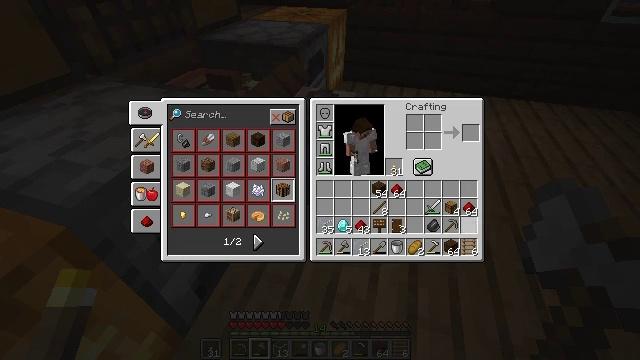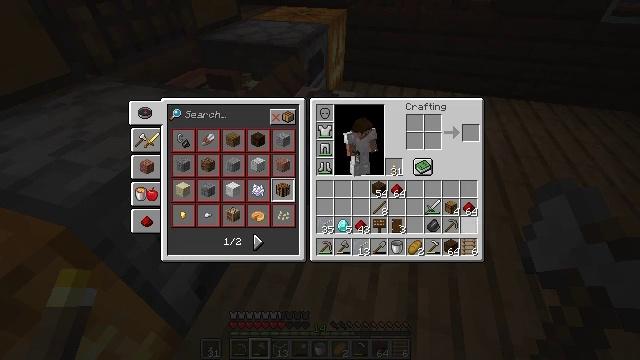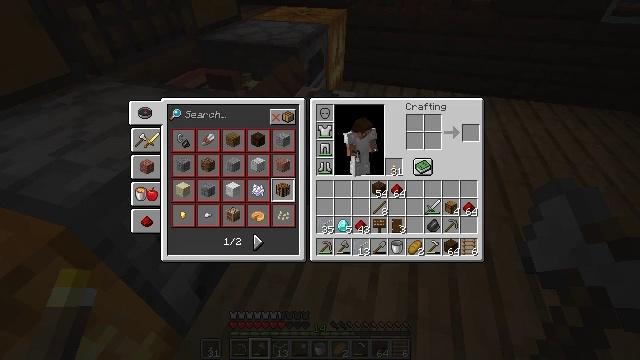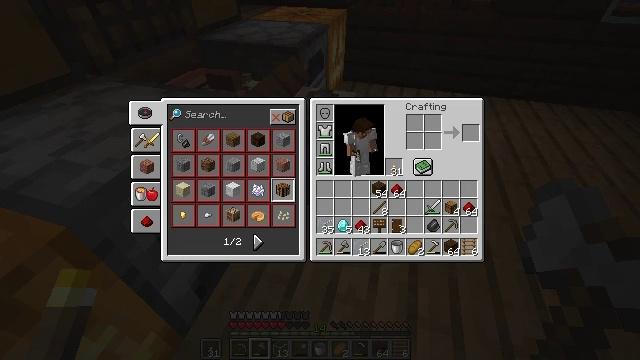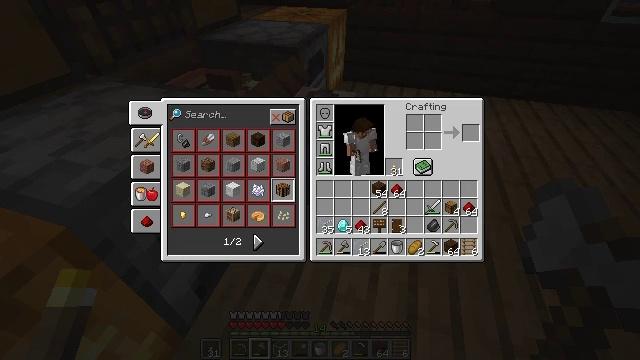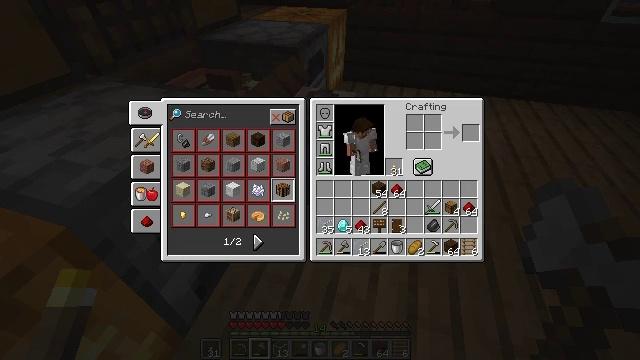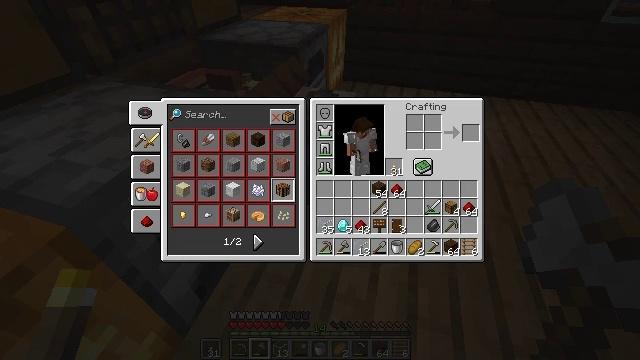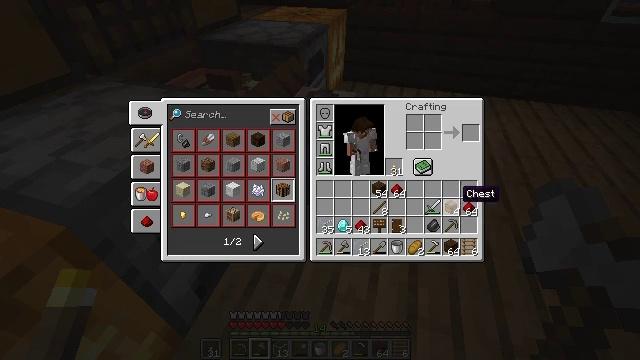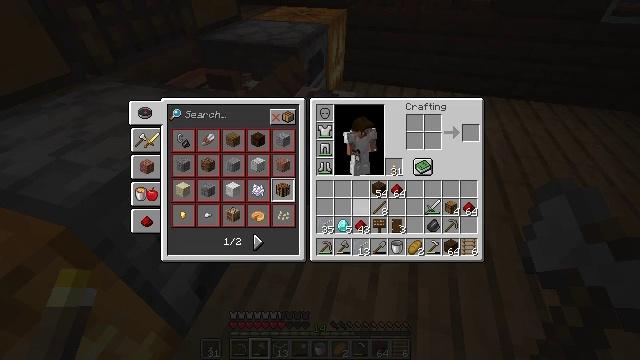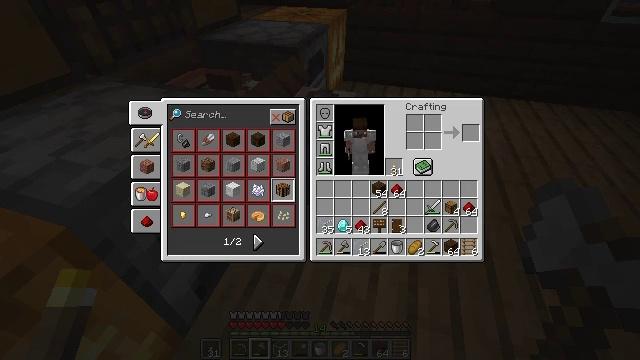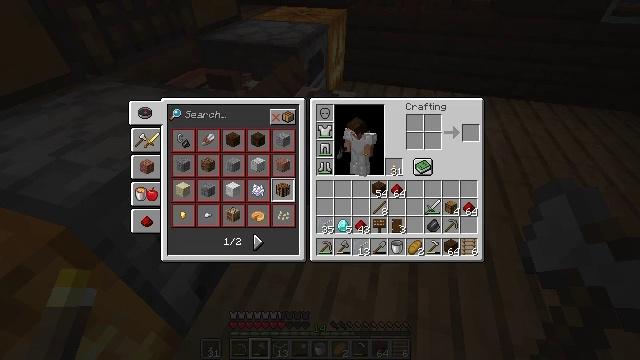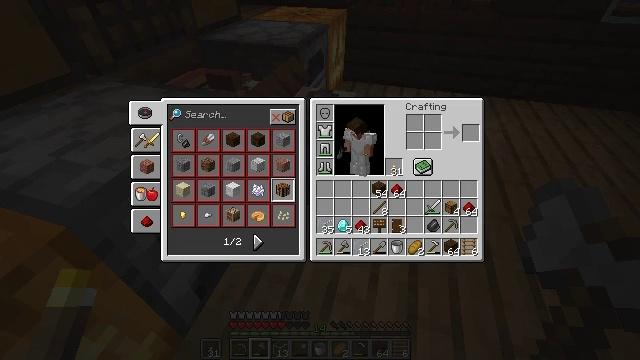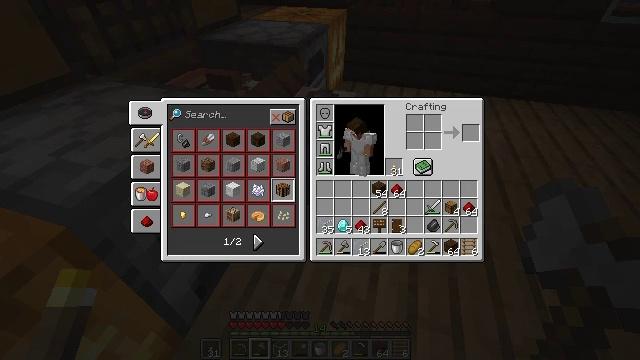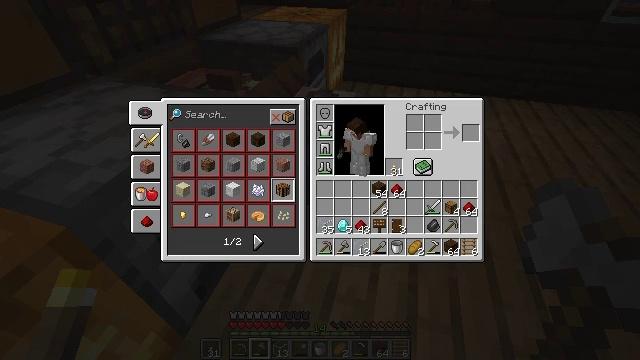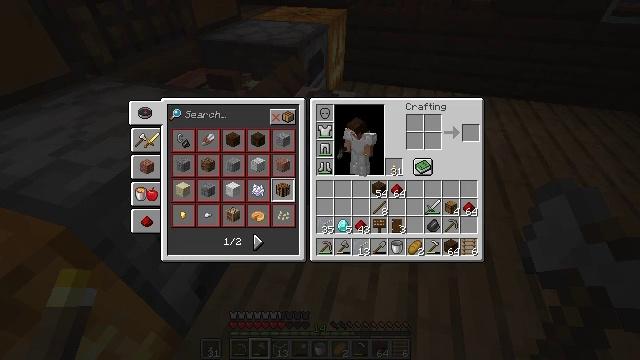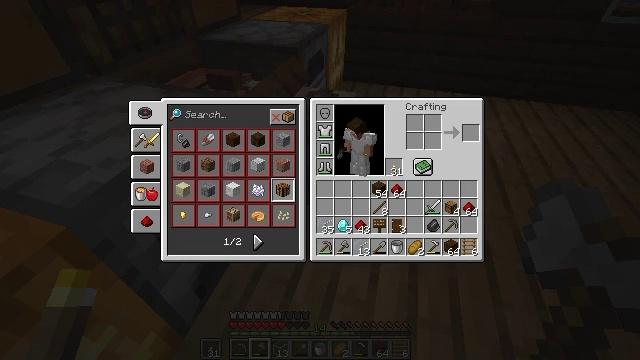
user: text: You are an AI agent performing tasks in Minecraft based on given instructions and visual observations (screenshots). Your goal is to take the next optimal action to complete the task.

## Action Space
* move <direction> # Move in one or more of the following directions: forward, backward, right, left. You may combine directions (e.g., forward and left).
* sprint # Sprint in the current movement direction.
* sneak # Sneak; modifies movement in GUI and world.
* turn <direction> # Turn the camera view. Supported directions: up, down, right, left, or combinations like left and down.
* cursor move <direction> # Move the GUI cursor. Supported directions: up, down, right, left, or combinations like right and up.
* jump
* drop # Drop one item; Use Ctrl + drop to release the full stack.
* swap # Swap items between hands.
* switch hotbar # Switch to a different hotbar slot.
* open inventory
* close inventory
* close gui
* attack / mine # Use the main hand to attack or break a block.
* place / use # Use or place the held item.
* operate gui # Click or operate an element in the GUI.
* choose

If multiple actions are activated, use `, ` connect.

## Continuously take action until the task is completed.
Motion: motion action
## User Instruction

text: Make a cobblestone wall using cobblestone.
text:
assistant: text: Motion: cursor move right
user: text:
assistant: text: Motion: cursor move right
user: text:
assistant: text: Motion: no_op
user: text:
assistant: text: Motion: no_op
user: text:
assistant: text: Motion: no_op
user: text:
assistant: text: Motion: cursor move up
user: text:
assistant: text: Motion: cursor move left
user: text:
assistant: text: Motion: cursor move left
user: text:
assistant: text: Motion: cursor move left and down
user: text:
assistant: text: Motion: no_op
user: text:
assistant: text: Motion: no_op
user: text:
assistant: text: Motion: no_op
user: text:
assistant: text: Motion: no_op
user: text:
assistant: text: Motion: no_op
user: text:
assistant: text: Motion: no_op
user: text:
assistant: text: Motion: no_op
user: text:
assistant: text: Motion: no_op
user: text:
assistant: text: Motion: no_op
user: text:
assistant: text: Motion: no_op
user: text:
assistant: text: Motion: no_op
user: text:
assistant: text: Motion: no_op
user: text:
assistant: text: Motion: no_op
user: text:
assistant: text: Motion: no_op
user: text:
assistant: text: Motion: no_op
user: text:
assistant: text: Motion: no_op
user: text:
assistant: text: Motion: no_op
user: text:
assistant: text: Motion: no_op
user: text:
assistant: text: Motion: no_op
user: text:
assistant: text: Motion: no_op
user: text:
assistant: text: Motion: no_op